Question: In my lab, I can either work directly on my work station or on some server that is made available to us. On both my accounts, I have the same '.bashrc' and '.vimrc' files. Now looking at the picture below, you can see that there is some minor difference about the two color schemes my vim is showing for my sample Fortran code:
1. The CALL statement
2. The PROCEDURE statement
3. The red bar on the right that shows the 81st column of my code.
Here is my '.vimrc' file:
'''
syntax enable
au BufNewFile,BufRead *.f90 set filetype=fortran
set smartindent
set tabstop=4
set shiftwidth=4
set ruler "Show line number at bottom right corner"
set smartcase "CaseSensitive search only if contains uppercase letters"
set so=999 "Have cursors always at center of the screen"
nnoremap <C-L> :nohlsearch<CR><C-L>
hi link fortranTab NONE
if exists('+colorcolumn')
set colorcolumn=81
else
au BufWinEnter * let w:m2=matchadd('ErrorMsg', '\%>80v.\+', -1)
endif
'''

On my workstation, Vim and the Vim syntax file are versions 7.3 and 0.93 respectively, while on my server 7.2 and 0.88.
Any idea why this happens and how I fix it?
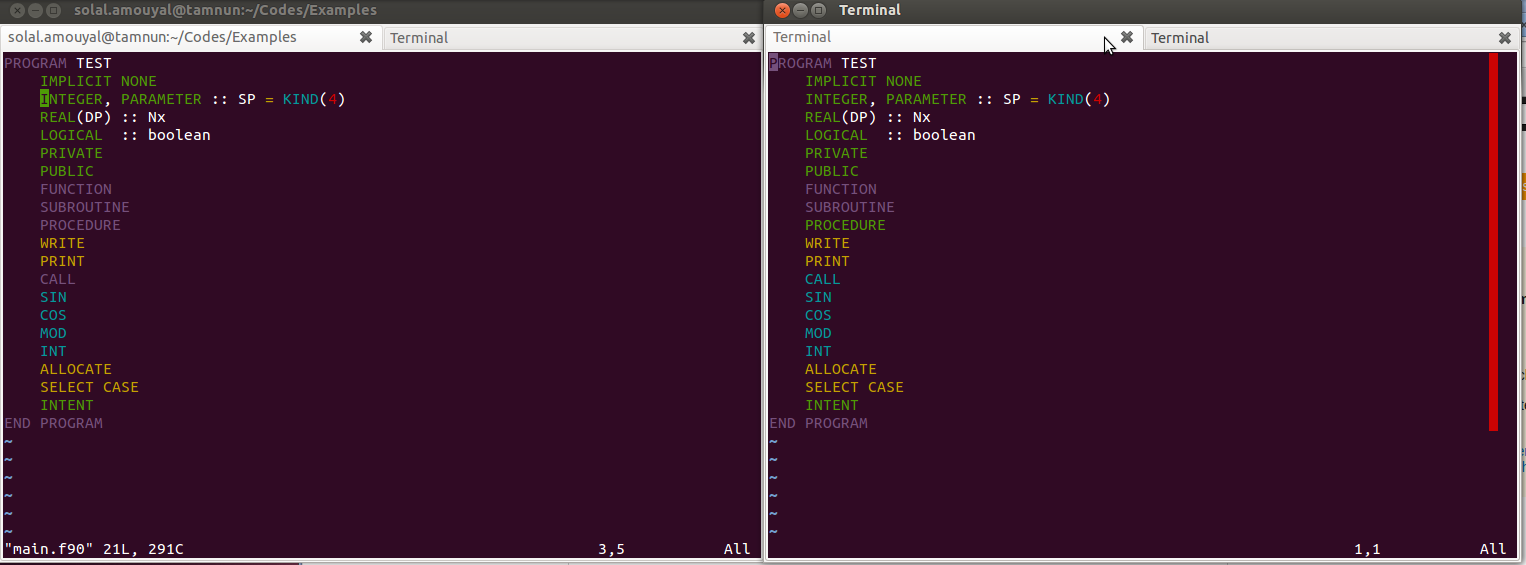
Answer: > On my workstation, Vim and the Vim syntax file are versions 7.3 and 0.93 respectively, while on my server 7.2 and 0.88.
That explains it. The ''colorcolumn'' was introduced in Vim 7.3. Your '~/.vimrc' has a fallback using 'matchadd()' for older versions, but that one only highlights actual occurrences that exceed the width, not a continuous line.
The different Vim versions ship with different syntax scripts, in '$VIMRUNTIME/syntax/fortran.vim'. Updating Vim will automatically get you a corresponding newer version of the syntax script, as it's part of the runtime.
For custom syntax scripts (that you've downloaded somewhere, e.g. from <URL>